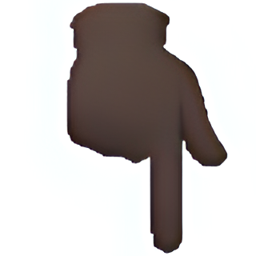
Name: white down pointing backhand index
Emoji: 👇🏿
Group: People & Body
Sub-group: hand-single-finger